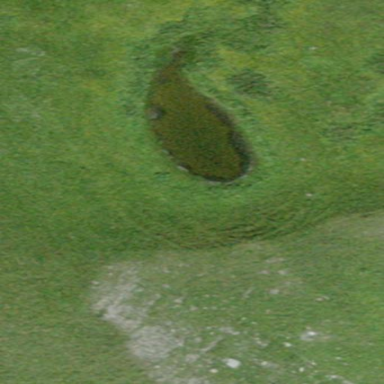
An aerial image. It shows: Peaceful pond surrounded by nature.